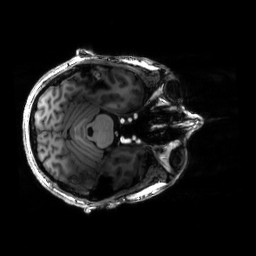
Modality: T1w
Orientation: axial
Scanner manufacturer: siemens
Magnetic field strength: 6.98 T
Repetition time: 2.3 s
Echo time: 0.00266 s